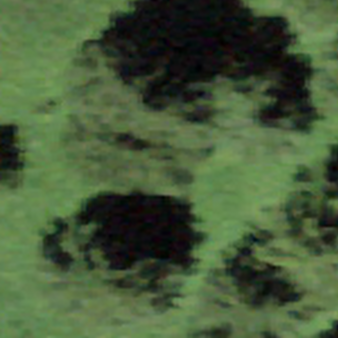
Label: other